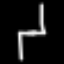
Label: chair